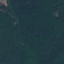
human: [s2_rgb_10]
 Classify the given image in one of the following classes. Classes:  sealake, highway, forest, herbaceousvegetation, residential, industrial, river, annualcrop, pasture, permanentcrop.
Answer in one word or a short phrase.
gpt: Forest